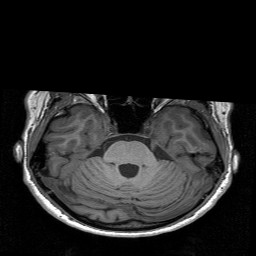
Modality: T1w
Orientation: coronal
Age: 22
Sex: female
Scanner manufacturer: siemens
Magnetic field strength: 3 T
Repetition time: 1.9 s
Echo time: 0.00226 s